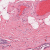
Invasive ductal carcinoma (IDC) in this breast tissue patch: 0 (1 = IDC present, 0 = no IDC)